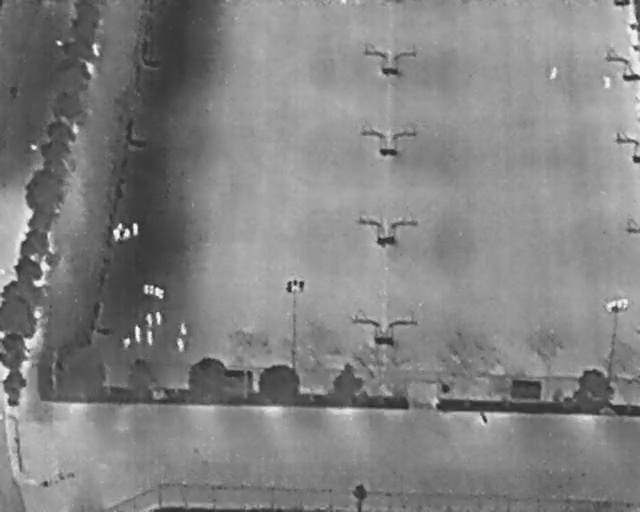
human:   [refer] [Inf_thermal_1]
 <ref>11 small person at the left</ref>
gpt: <box>[[18, 66, 20, 67, 2], [22, 61, 24, 62, 2], [19, 64, 22, 65, 2], [22, 65, 24, 66, 2], [23, 61, 26, 62, 2], [27, 63, 29, 64, 2], [26, 66, 29, 68, 2], [20, 44, 22, 45, 2], [17, 45, 19, 46, 2], [17, 43, 19, 44, 2], [18, 44, 20, 46, 2]]</box>